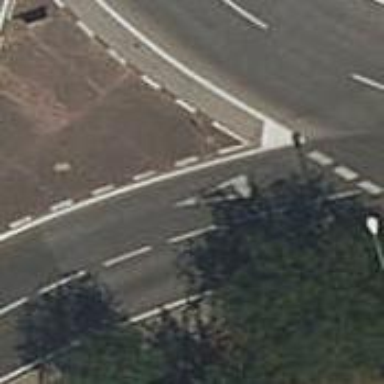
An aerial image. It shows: Road with "give way" sign.